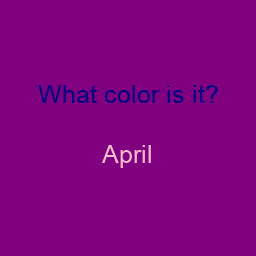
Color: pink
Background color: purple
Question text color: navy